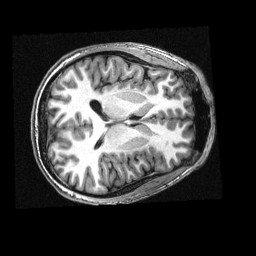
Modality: T1w
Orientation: axial
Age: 21
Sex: male